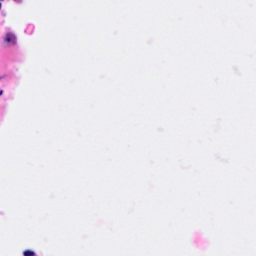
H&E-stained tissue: Breast